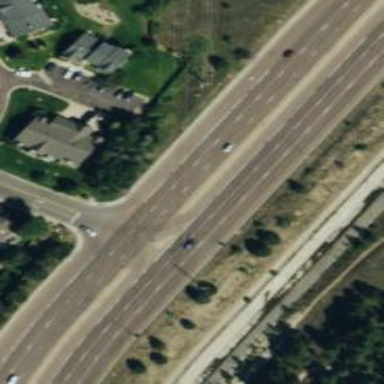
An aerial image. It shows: Primary link highway with asphalt surface.